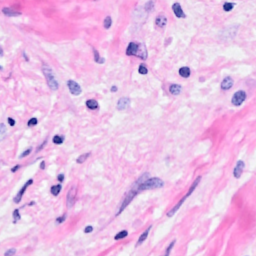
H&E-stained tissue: Breast